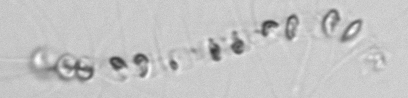
Label: Chaetoceros_socialis